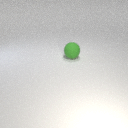
large green rubber sphere